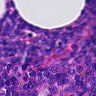
Metastatic tissue present: no